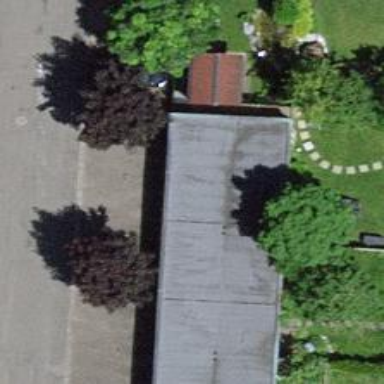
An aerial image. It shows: Garage.